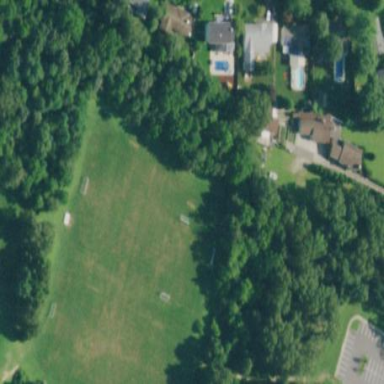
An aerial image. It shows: Soccer pitch for leisure land activities.